Field crop: tomato
Growth stage: 2
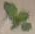
Species: solanum